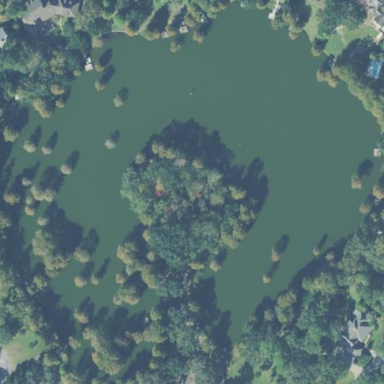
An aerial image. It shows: Beautiful lake surrounded by nature.